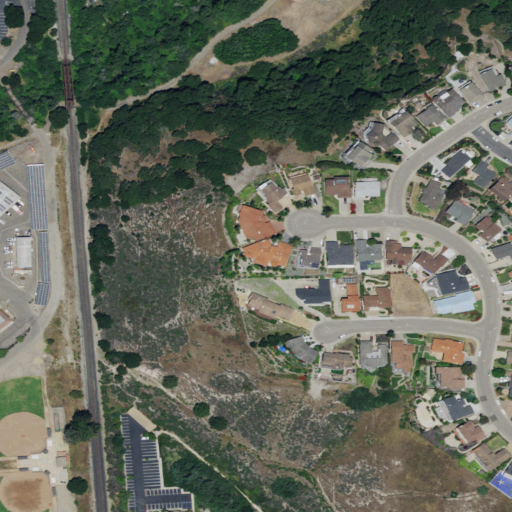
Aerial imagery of bench in California named Pismo Bench containing open development, low intensity development, shrub, medium intensity development, mixed forest, grassland, high intensity development, woody wetlands, and herbaceous wetlands